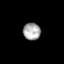
Tissue: prostate
Cell type: B cells
Senescence score: 0.9116
Nuclear area (px): 294
Mean DAPI intensity: 167.765